Question: I'm using OpenXML SDK 2.0 to add data to the spreadsheet template but I ran into a problem (since I've been using OpenXML for a day that's not so hard to believe). I can't figure out how to add new rows while pushing all the rows that are below the new ones down.
Here is the spreadsheet template I'm using. To be more precise, what I want to achieve is to move those slate colored rows to the bottom while adding data to the white colored rows.
The code I'm currently using is identical to the one on MSDN - <URL>

I believe that the catch is somewhere in this part of the code:
'''
sheetData.AppendChild(polaznikRow);
'''
I've also tried experimenting with InsertAfter, InsertAt ,etc. but without any success.
Any help would be appreciated.
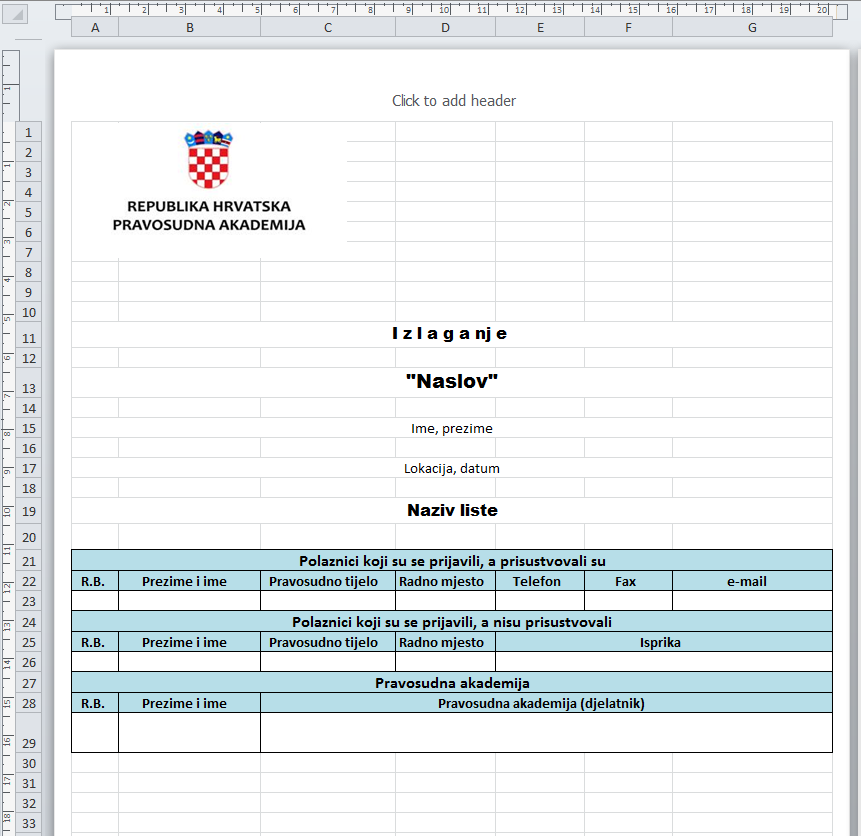
Answer: That code in the tutorial will work if you are adding new rows to a blank worksheet. Since you have a template that you are using that does have rows you will need to do a lot more work in order to add a row in the middle of your worksheet. You pretty much need to use the same code to add in the row, but then you have to manually update the row index of every row after the row you insert. You also have to update the merged cell references and the hyperlinks references as well. There might be more that you have to update, but I never had to update more than these three things. The main method to insert a row is below:
'''
/// <summary>
/// Inserts a new row at the desired index. If one already exists, then it is
/// returned. If an insertRow is provided, then it is inserted into the desired
/// rowIndex
/// </summary>
/// <param name="rowIndex">Row Index</param>
/// <param name="worksheetPart">Worksheet Part</param>
/// <param name="insertRow">Row to insert</param>
/// <param name="isLastRow">Optional parameter - True, you can guarantee that this row is the last row (not replacing an existing last row) in the sheet to insert; false it is not</param>
/// <returns>Inserted Row</returns>
public static Row InsertRow(uint rowIndex, WorksheetPart worksheetPart, Row insertRow, bool isNewLastRow = false)
{
Worksheet worksheet = worksheetPart.Worksheet;
SheetData sheetData = worksheet.GetFirstChild<SheetData>();
Row retRow = !isNewLastRow ? sheetData.Elements<Row>().FirstOrDefault(r => r.RowIndex == rowIndex) : null;
// If the worksheet does not contain a row with the specified row index, insert one.
if (retRow != null)
{
// if retRow is not null and we are inserting a new row, then move all existing rows down.
if (insertRow != null)
{
UpdateRowIndexes(worksheetPart, rowIndex, false);
UpdateMergedCellReferences(worksheetPart, rowIndex, false);
UpdateHyperlinkReferences(worksheetPart, rowIndex, false);
// actually insert the new row into the sheet
retRow = sheetData.InsertBefore(insertRow, retRow); // at this point, retRow still points to the row that had the insert rowIndex
string curIndex = retRow.RowIndex.ToString();
string newIndex = rowIndex.ToString();
foreach (Cell cell in retRow.Elements<Cell>())
{
// Update the references for the rows cells.
cell.CellReference = new StringValue(cell.CellReference.Value.Replace(curIndex, newIndex));
}
// Update the row index.
retRow.RowIndex = rowIndex;
}
}
else
{
// Row doesn't exist yet, shifting not needed.
// Rows must be in sequential order according to RowIndex. Determine where to insert the new row.
Row refRow = !isNewLastRow ? sheetData.Elements<Row>().FirstOrDefault(row => row.RowIndex > rowIndex) : null;
// use the insert row if it exists
retRow = insertRow ?? new Row() { RowIndex = rowIndex };
IEnumerable<Cell> cellsInRow = retRow.Elements<Cell>();
if (cellsInRow.Any())
{
string curIndex = retRow.RowIndex.ToString();
string newIndex = rowIndex.ToString();
foreach (Cell cell in cellsInRow)
{
// Update the references for the rows cells.
cell.CellReference = new StringValue(cell.CellReference.Value.Replace(curIndex, newIndex));
}
// Update the row index.
retRow.RowIndex = rowIndex;
}
sheetData.InsertBefore(retRow, refRow);
}
return retRow;
}
'''
Then here are the following helper methods to update the row indices, hyperlinks, and merged cell references:
'''
/// <summary>
/// Updates all of the Row indexes and the child Cells' CellReferences whenever
/// a row is inserted or deleted.
/// </summary>
/// <param name="worksheetPart">Worksheet Part</param>
/// <param name="rowIndex">Row Index being inserted or deleted</param>
/// <param name="isDeletedRow">True if row was deleted, otherwise false</param>
private static void UpdateRowIndexes(WorksheetPart worksheetPart, uint rowIndex, bool isDeletedRow)
{
// Get all the rows in the worksheet with equal or higher row index values than the one being inserted/deleted for reindexing.
IEnumerable<Row> rows = worksheetPart.Worksheet.Descendants<Row>().Where(r => r.RowIndex.Value >= rowIndex);
foreach (Row row in rows)
{
uint newIndex = (isDeletedRow ? row.RowIndex - 1 : row.RowIndex + 1);
string curRowIndex = row.RowIndex.ToString();
string newRowIndex = newIndex.ToString();
foreach (Cell cell in row.Elements<Cell>())
{
// Update the references for the rows cells.
cell.CellReference = new StringValue(cell.CellReference.Value.Replace(curRowIndex, newRowIndex));
}
// Update the row index.
row.RowIndex = newIndex;
}
}
/// <summary>
/// Updates the MergedCelss reference whenever a new row is inserted or deleted. It will simply take the
/// row index and either increment or decrement the cell row index in the merged cell reference based on
/// if the row was inserted or deleted.
/// </summary>
/// <param name="worksheetPart">Worksheet Part</param>
/// <param name="rowIndex">Row Index being inserted or deleted</param>
/// <param name="isDeletedRow">True if row was deleted, otherwise false</param>
private static void UpdateMergedCellReferences(WorksheetPart worksheetPart, uint rowIndex, bool isDeletedRow)
{
if (worksheetPart.Worksheet.Elements<MergeCells>().Count() > 0)
{
MergeCells mergeCells = worksheetPart.Worksheet.Elements<MergeCells>().FirstOrDefault();
if (mergeCells != null)
{
// Grab all the merged cells that have a merge cell row index reference equal to or greater than the row index passed in
List<MergeCell> mergeCellsList = mergeCells.Elements<MergeCell>().Where(r => r.Reference.HasValue)
.Where(r => GetRowIndex(r.Reference.Value.Split(':').ElementAt(0)) >= rowIndex ||
GetRowIndex(r.Reference.Value.Split(':').ElementAt(1)) >= rowIndex).ToList();
// Need to remove all merged cells that have a matching rowIndex when the row is deleted
if (isDeletedRow)
{
List<MergeCell> mergeCellsToDelete = mergeCellsList.Where(r => GetRowIndex(r.Reference.Value.Split(':').ElementAt(0)) == rowIndex ||
GetRowIndex(r.Reference.Value.Split(':').ElementAt(1)) == rowIndex).ToList();
// Delete all the matching merged cells
foreach (MergeCell cellToDelete in mergeCellsToDelete)
{
cellToDelete.Remove();
}
// Update the list to contain all merged cells greater than the deleted row index
mergeCellsList = mergeCells.Elements<MergeCell>().Where(r => r.Reference.HasValue)
.Where(r => GetRowIndex(r.Reference.Value.Split(':').ElementAt(0)) > rowIndex ||
GetRowIndex(r.Reference.Value.Split(':').ElementAt(1)) > rowIndex).ToList();
}
// Either increment or decrement the row index on the merged cell reference
foreach (MergeCell mergeCell in mergeCellsList)
{
string[] cellReference = mergeCell.Reference.Value.Split(':');
if (GetRowIndex(cellReference.ElementAt(0)) >= rowIndex)
{
string columnName = GetColumnName(cellReference.ElementAt(0));
cellReference[0] = isDeletedRow ? columnName + (GetRowIndex(cellReference.ElementAt(0)) - 1).ToString() : IncrementCellReference(cellReference.ElementAt(0), CellReferencePartEnum.Row);
}
if (GetRowIndex(cellReference.ElementAt(1)) >= rowIndex)
{
string columnName = GetColumnName(cellReference.ElementAt(1));
cellReference[1] = isDeletedRow ? columnName + (GetRowIndex(cellReference.ElementAt(1)) - 1).ToString() : IncrementCellReference(cellReference.ElementAt(1), CellReferencePartEnum.Row);
}
mergeCell.Reference = new StringValue(cellReference[0] + ":" + cellReference[1]);
}
}
}
}
/// <summary>
/// Updates all hyperlinks in the worksheet when a row is inserted or deleted.
/// </summary>
/// <param name="worksheetPart">Worksheet Part</param>
/// <param name="rowIndex">Row Index being inserted or deleted</param>
/// <param name="isDeletedRow">True if row was deleted, otherwise false</param>
private static void UpdateHyperlinkReferences(WorksheetPart worksheetPart, uint rowIndex, bool isDeletedRow)
{
Hyperlinks hyperlinks = worksheetPart.Worksheet.Elements<Hyperlinks>().FirstOrDefault();
if (hyperlinks != null)
{
Match hyperlinkRowIndexMatch;
uint hyperlinkRowIndex;
foreach (Hyperlink hyperlink in hyperlinks.Elements<Hyperlink>())
{
hyperlinkRowIndexMatch = Regex.Match(hyperlink.Reference.Value, "[0-9]+");
if (hyperlinkRowIndexMatch.Success && uint.TryParse(hyperlinkRowIndexMatch.Value, out hyperlinkRowIndex) && hyperlinkRowIndex >= rowIndex)
{
// if being deleted, hyperlink needs to be removed or moved up
if (isDeletedRow)
{
// if hyperlink is on the row being removed, remove it
if (hyperlinkRowIndex == rowIndex)
{
hyperlink.Remove();
}
// else hyperlink needs to be moved up a row
else{
hyperlink.Reference.Value = hyperlink.Reference.Value.Replace(hyperlinkRowIndexMatch.Value, (hyperlinkRowIndex - 1).ToString());
}
}
// else row is being inserted, move hyperlink down
else
{
hyperlink.Reference.Value = hyperlink.Reference.Value.Replace(hyperlinkRowIndexMatch.Value, (hyperlinkRowIndex + 1).ToString());
}
}
}
// Remove the hyperlinks collection if none remain
if (hyperlinks.Elements<Hyperlink>().Count() == 0)
{
hyperlinks.Remove();
}
}
}
/// <summary>
/// Given a cell name, parses the specified cell to get the row index.
/// </summary>
/// <param name="cellReference">Address of the cell (ie. B2)</param>
/// <returns>Row Index (ie. 2)</returns>
public static uint GetRowIndex(string cellReference)
{
// Create a regular expression to match the row index portion the cell name.
Regex regex = new Regex(@"\d+");
Match match = regex.Match(cellReference);
return uint.Parse(match.Value);
}
/// <summary>
/// Increments the reference of a given cell. This reference comes from the CellReference property
/// on a Cell.
/// </summary>
/// <param name="reference">reference string</param>
/// <param name="cellRefPart">indicates what is to be incremented</param>
/// <returns></returns>
public static string IncrementCellReference(string reference, CellReferencePartEnum cellRefPart)
{
string newReference = reference;
if (cellRefPart != CellReferencePartEnum.None && !String.IsNullOrEmpty(reference))
{
string[] parts = Regex.Split(reference, "([A-Z]+)");
if (cellRefPart == CellReferencePartEnum.Column || cellRefPart == CellReferencePartEnum.Both)
{
List<char> col = parts[1].ToCharArray().ToList();
bool needsIncrement = true;
int index = col.Count - 1;
do
{
// increment the last letter
col[index] = Letters[Letters.IndexOf(col[index]) + 1];
// if it is the last letter, then we need to roll it over to 'A'
if (col[index] == Letters[Letters.Count - 1])
{
col[index] = Letters[0];
}
else
{
needsIncrement = false;
}
} while (needsIncrement && --index >= 0);
// If true, then we need to add another letter to the mix. Initial value was something like "ZZ"
if (needsIncrement)
{
col.Add(Letters[0]);
}
parts[1] = new String(col.ToArray());
}
if (cellRefPart == CellReferencePartEnum.Row || cellRefPart == CellReferencePartEnum.Both)
{
// Increment the row number. A reference is invalid without this componenet, so we assume it will always be present.
parts[2] = (int.Parse(parts[2]) + 1).ToString();
}
newReference = parts[1] + parts[2];
}
return newReference;
}
'''
Also some additional pieces you will need:
'''
/// <summary>
/// Given a cell name, parses the specified cell to get the column name.
/// </summary>
/// <param name="cellReference">Address of the cell (ie. B2)</param>
/// <returns>Column name (ie. A2)</returns>
private static string GetColumnName(string cellName)
{
// Create a regular expression to match the column name portion of the cell name.
Regex regex = new Regex("[A-Za-z]+");
Match match = regex.Match(cellName);
return match.Value;
}
public enum CellReferencePartEnum
{
None,
Column,
Row,
Both
}
private static List<char> Letters = new List<char>() { 'A', 'B', 'C', 'D', 'E', 'F', 'G', 'H', 'I', 'J', 'K', 'L', 'M', 'N', 'O', 'P', 'Q', 'R', 'S', 'T', 'U', 'V', 'W', 'X', 'Y', 'Z', ' ' };
'''